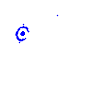
Particle: electron